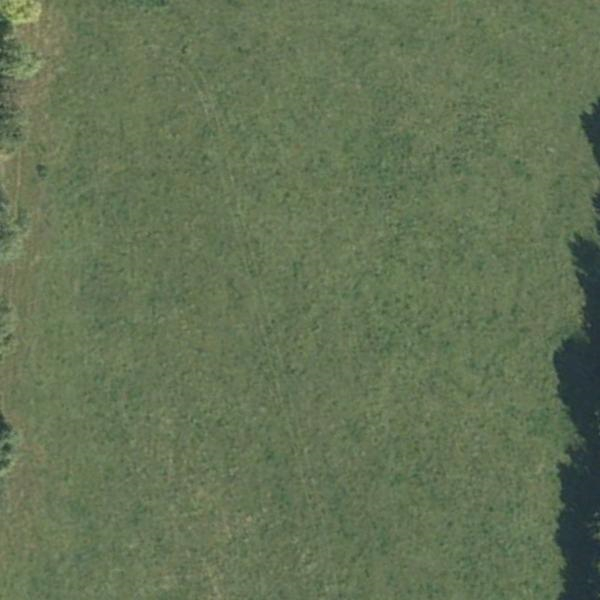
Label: Meadow